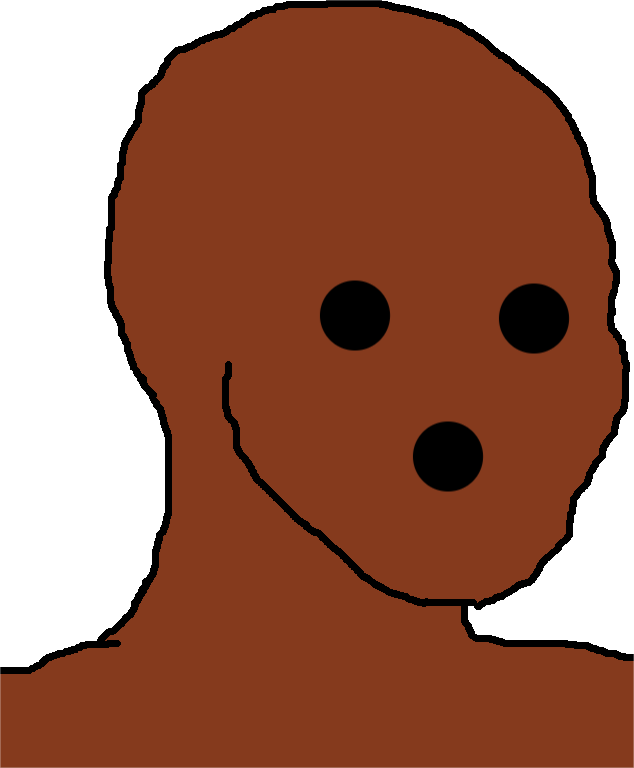
Label: 5_Blackjak